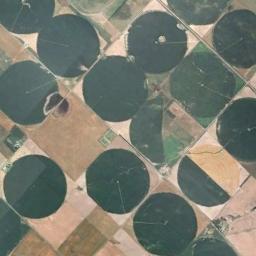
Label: circular_farmland